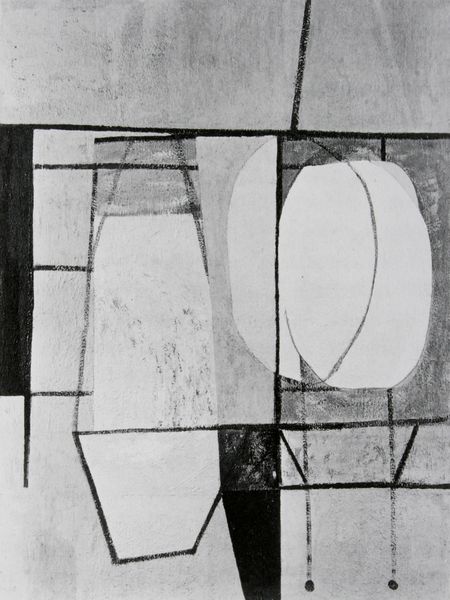
Titel: Western Air
Künstler: Robert Motherwell
Standort: New York (New York)
Institution: The Museum of Modern Art
Schlagwörter: dunkel, gemälde, schatten, weiß, dreieck, komposition, grau, hell, lampe, lampen, licht, schwarz, zeichnung, muster, mensch, bild, öl, feld, felder, figur, person, kreis, oval, rund, umrandung, ton, ecke, abstrakt, fläche, flächen, modern, abstufungen, formen, töne, linien, stufe, stufen, striche, rechtecke, rechteck, linie, kontur, form, konturen, strich, schawrz, kreise, ecken, quadrate, geometrisch, sol, geometrie, lewitt, quadrat, rundungen, gliederung, trapez, sol lewitt, panofsky, tonstufen